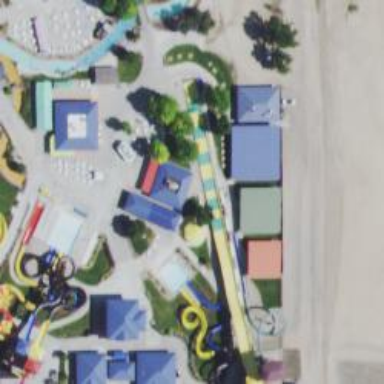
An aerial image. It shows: Water slide attraction.